Interaction volume radius: 5 \u00c5
Interaction volume height: 10 \u00c5
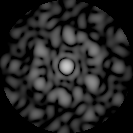
Disorder parameter: 0.6441